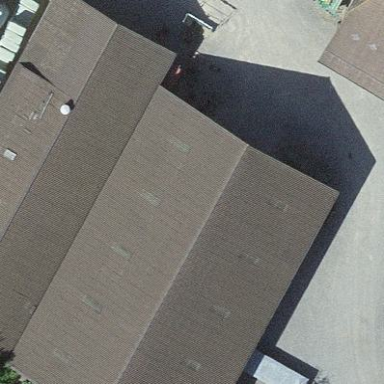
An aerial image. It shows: Group of garages.